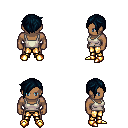
a pixel art fantasy rpg character, male body template, human, dark skin, white pirate shirt, gold greaves, raven pixie cut hairstyle, gold boots, four views (front, back, left, right), 2x2 character sprite sheet, small pixel art, hard edges, no anti-aliasing